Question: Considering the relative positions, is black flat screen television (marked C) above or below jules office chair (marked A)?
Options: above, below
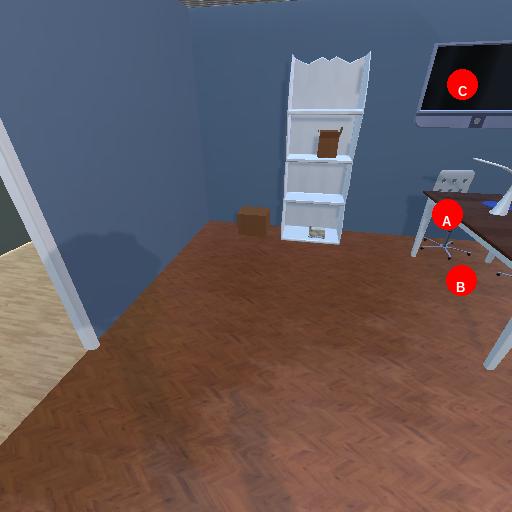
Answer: above